Field crop: maize
Growth stage: 2
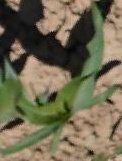
Species: maize